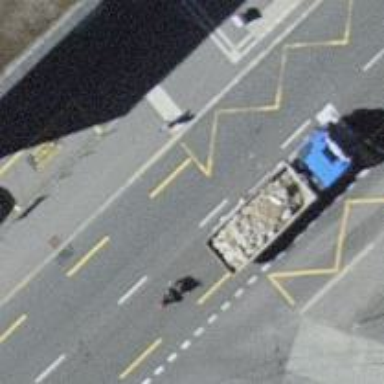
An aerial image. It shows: Trolleybus stop position for public transport.